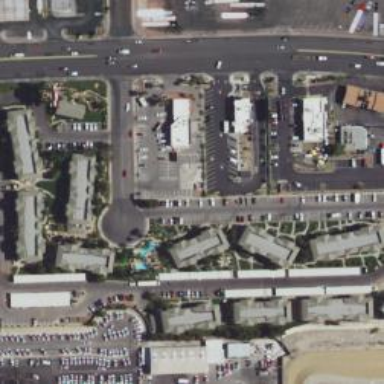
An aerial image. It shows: Retail area.